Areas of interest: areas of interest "Yuepu Eternal Rest Spirit Garden"
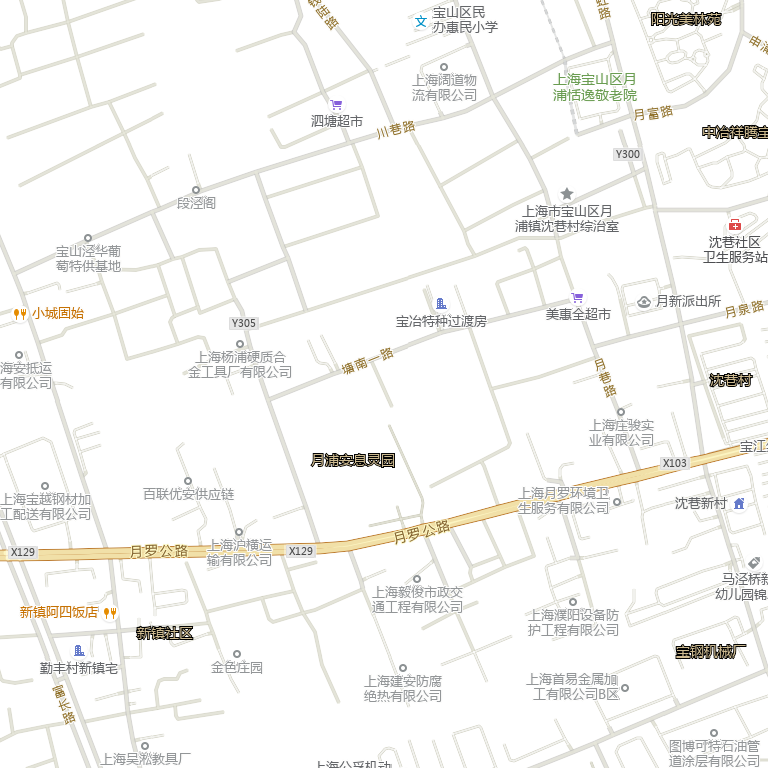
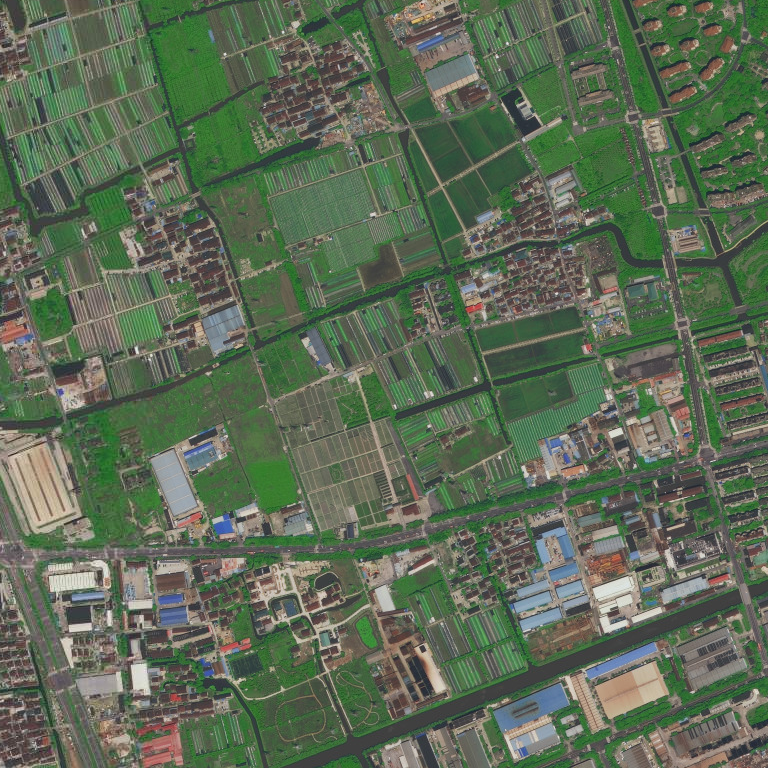